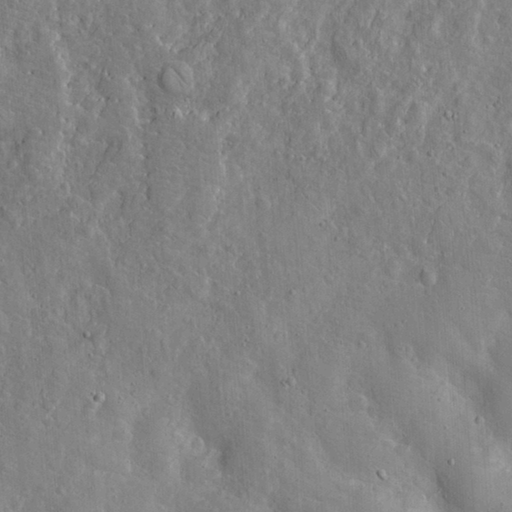
Classes present: Background, Cone